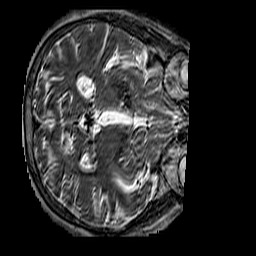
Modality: T2w
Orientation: axial
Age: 59
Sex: female
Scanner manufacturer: siemens
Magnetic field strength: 3 T
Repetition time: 3.2 s
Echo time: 0.212 s